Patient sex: M
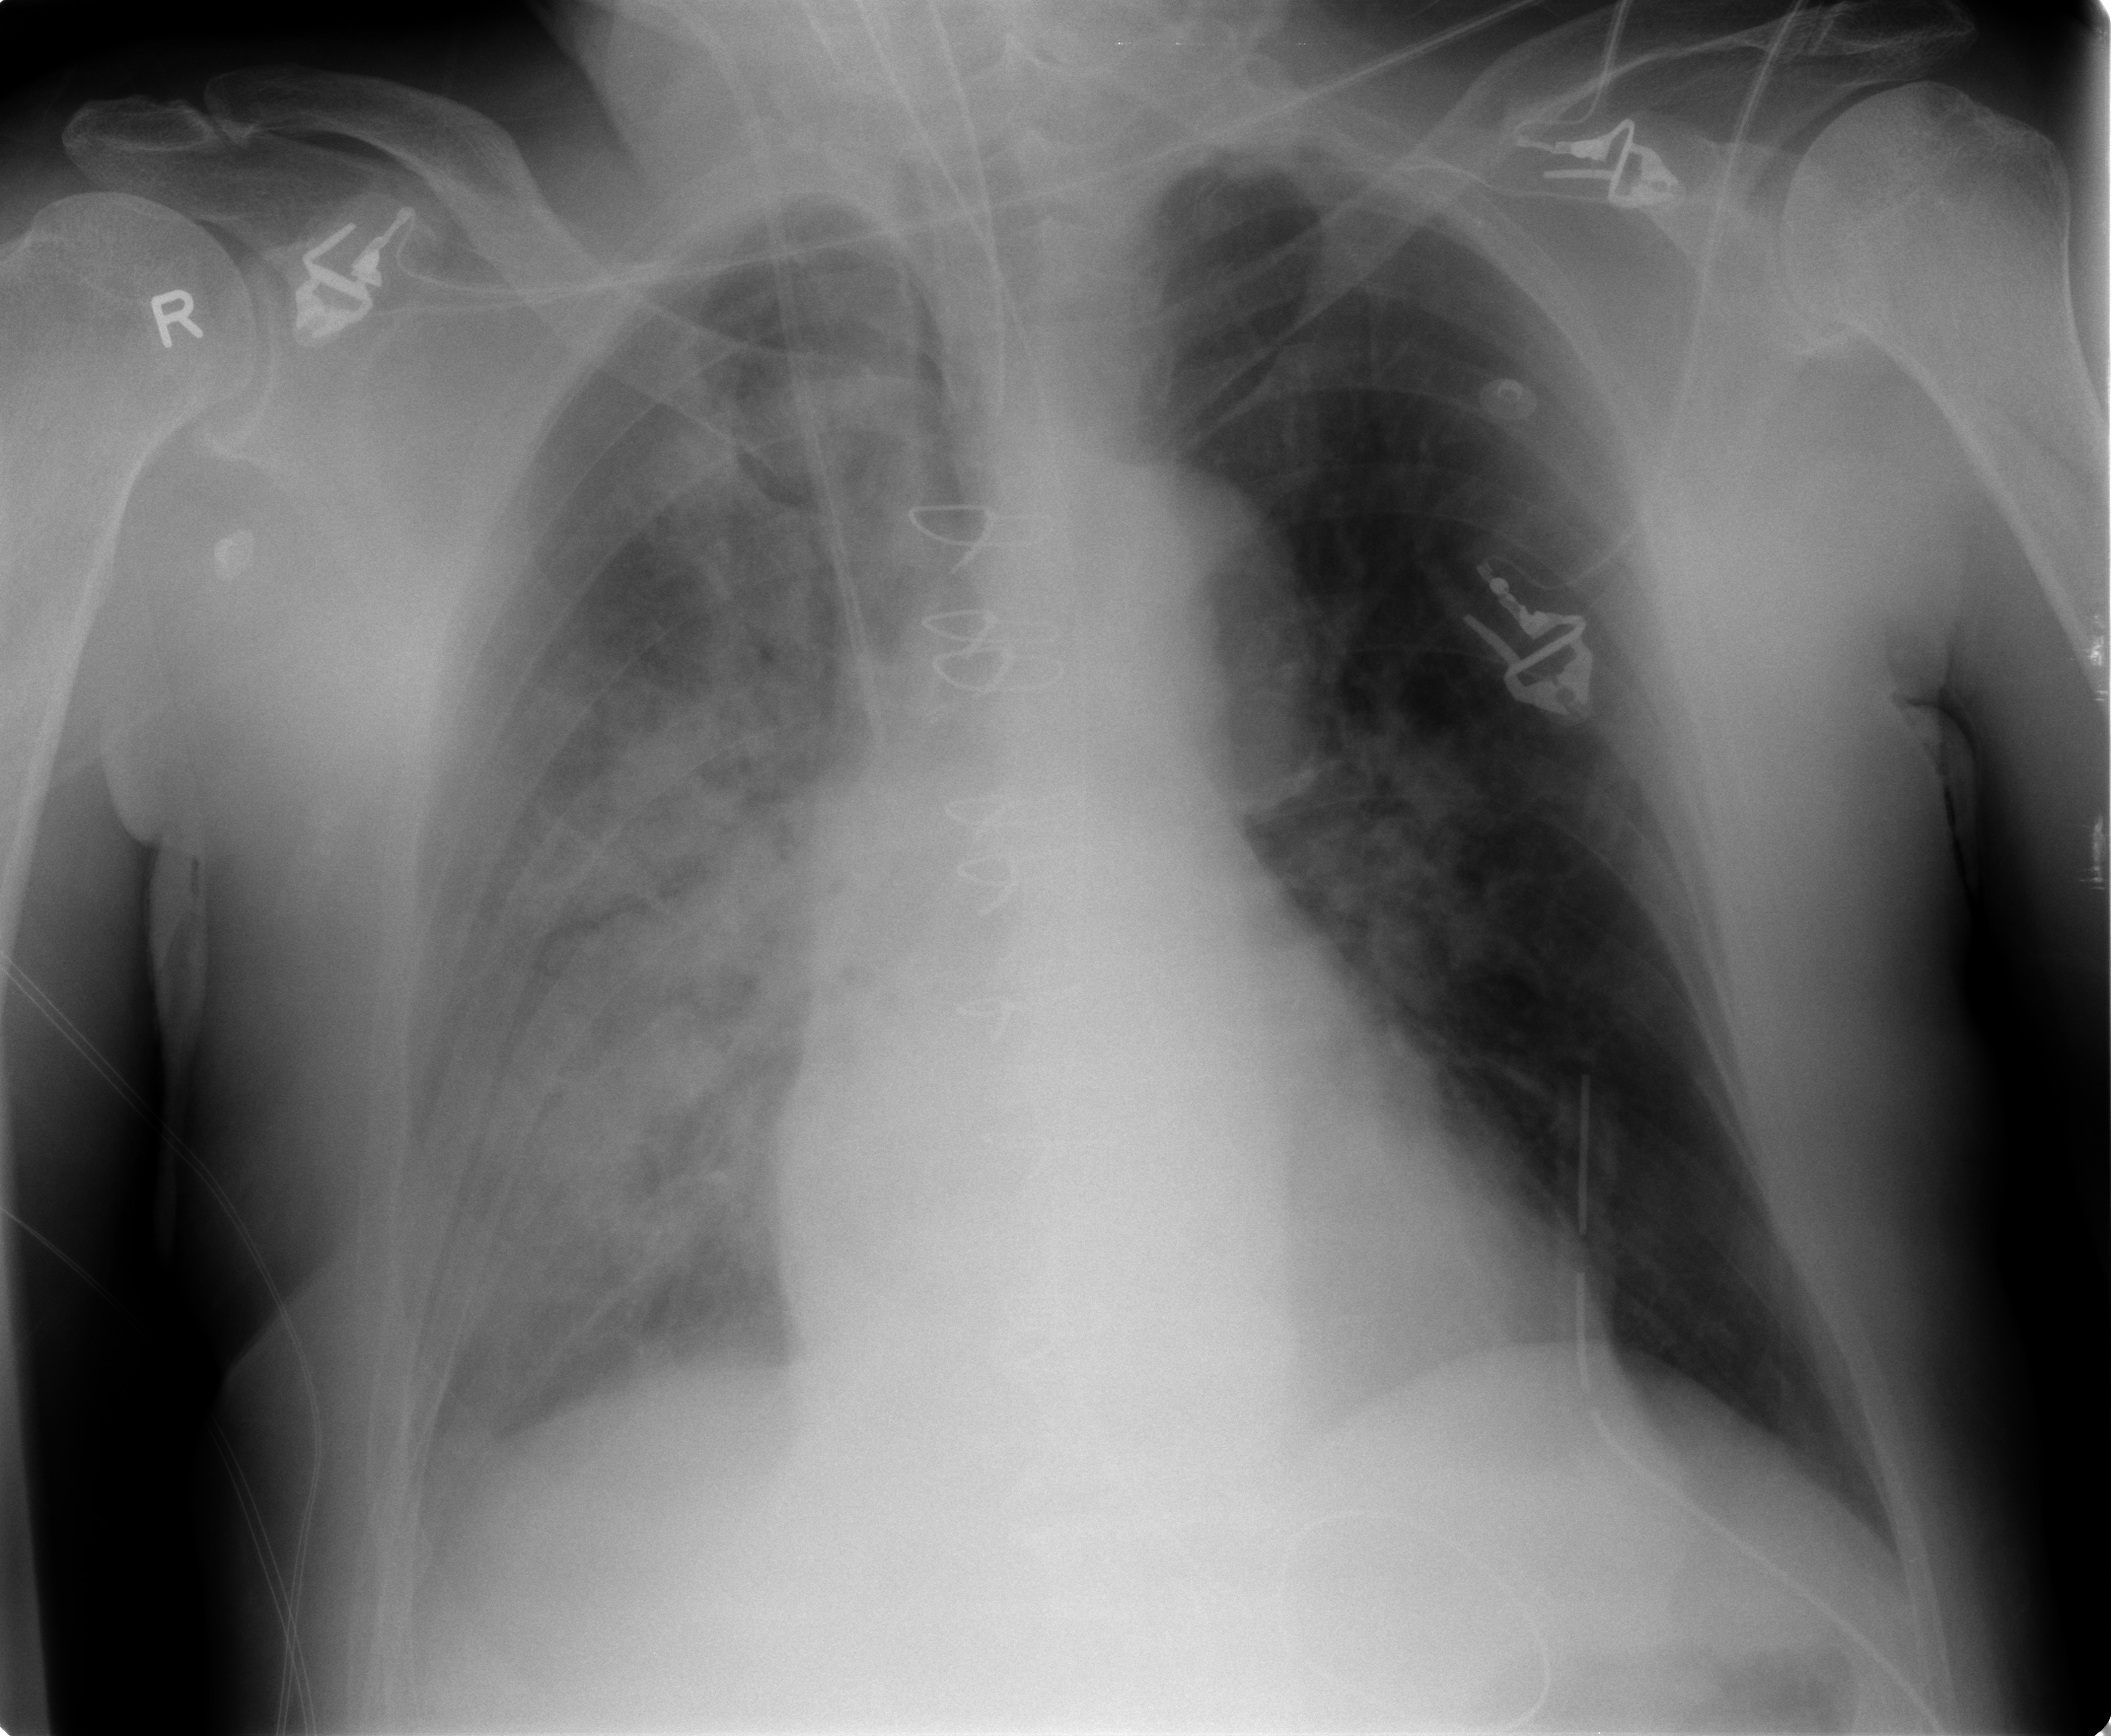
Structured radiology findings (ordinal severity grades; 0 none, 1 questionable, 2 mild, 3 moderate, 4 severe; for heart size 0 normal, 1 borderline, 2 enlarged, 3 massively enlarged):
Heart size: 2
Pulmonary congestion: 1
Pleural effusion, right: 2
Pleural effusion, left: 0
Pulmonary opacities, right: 4
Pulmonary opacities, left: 2
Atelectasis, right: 2
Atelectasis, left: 1